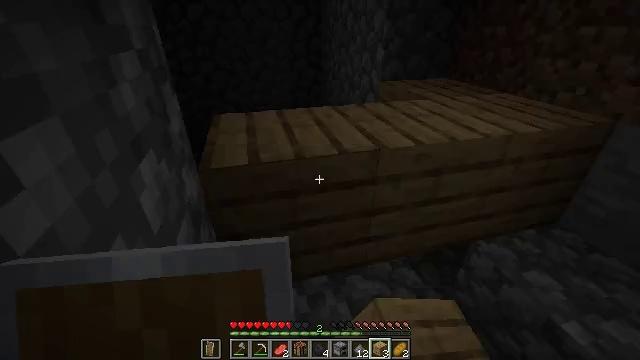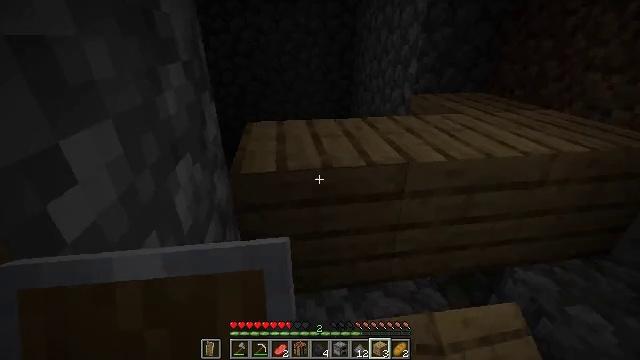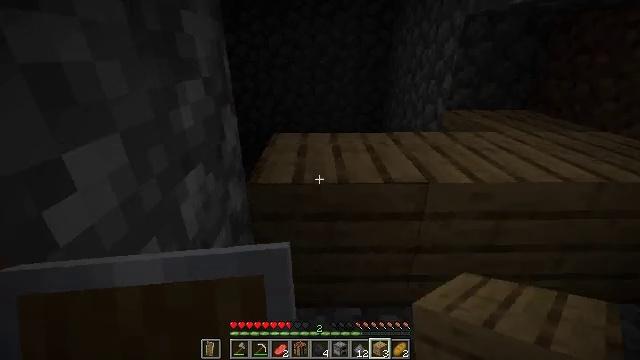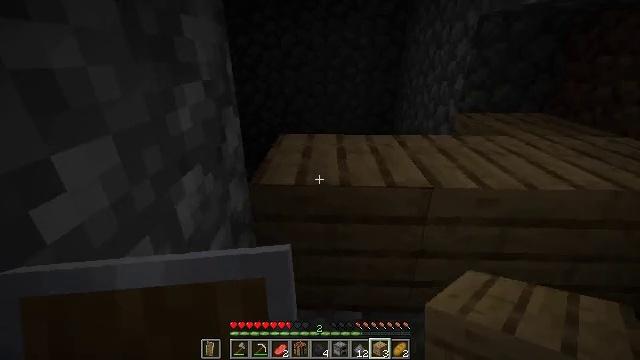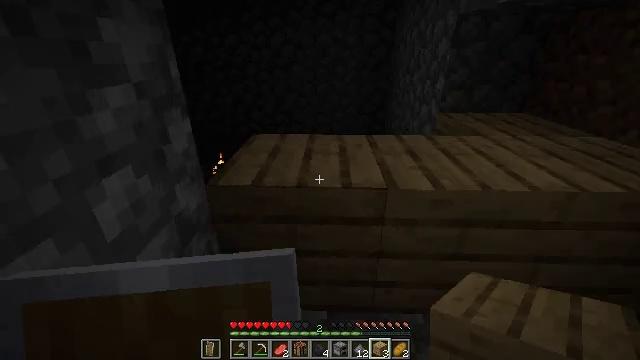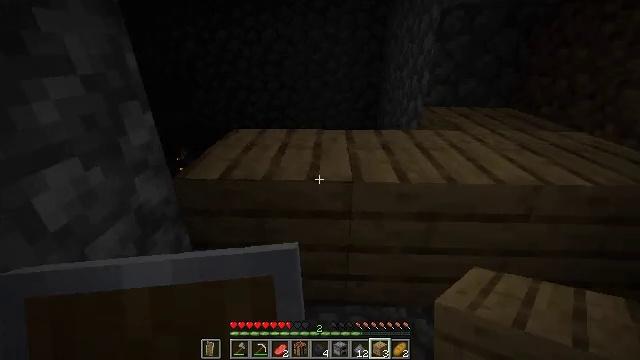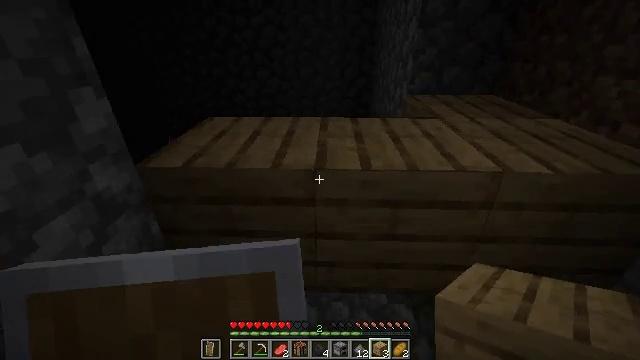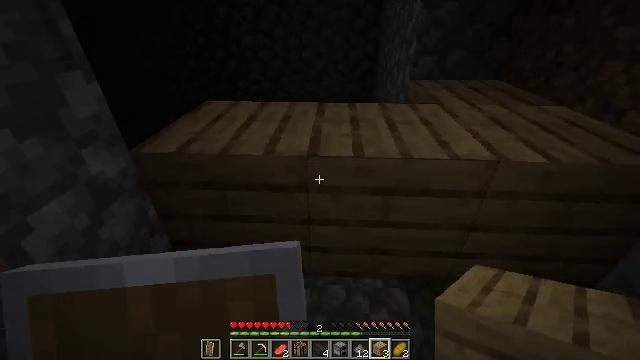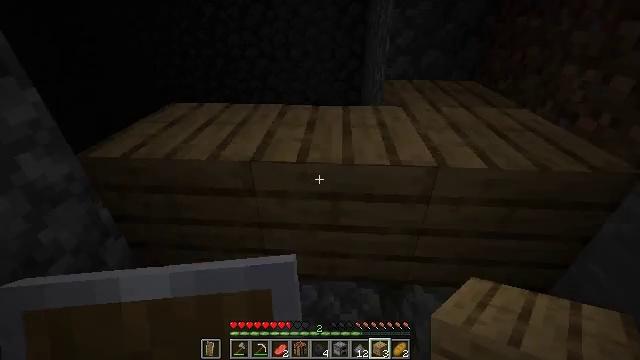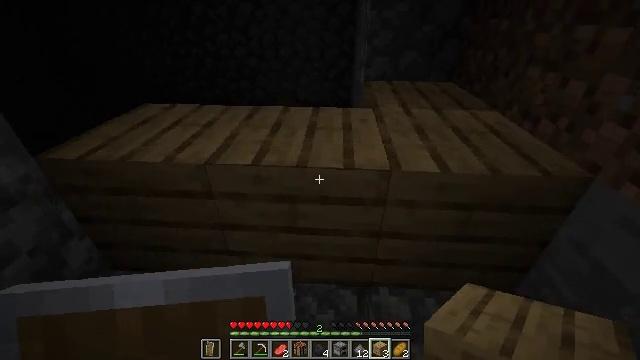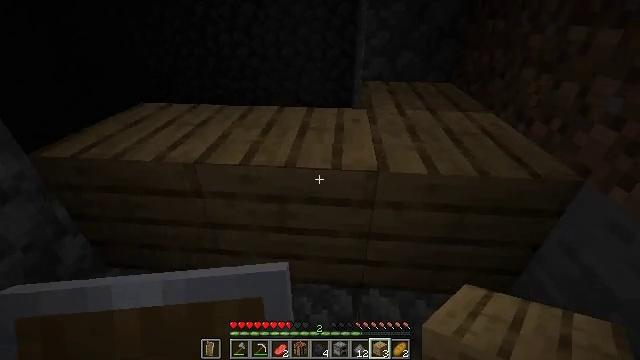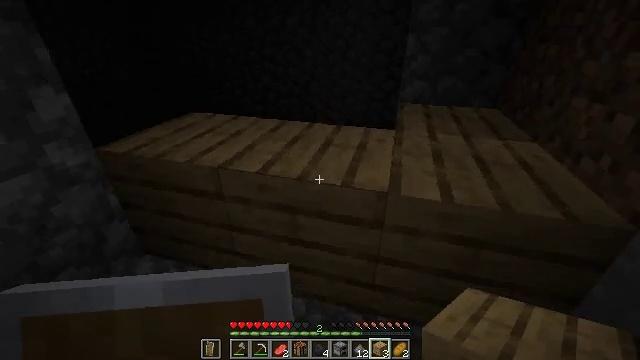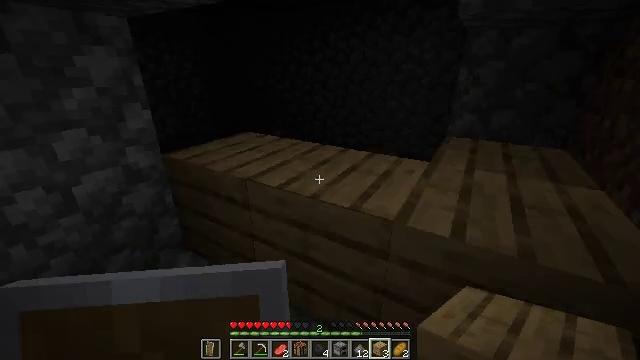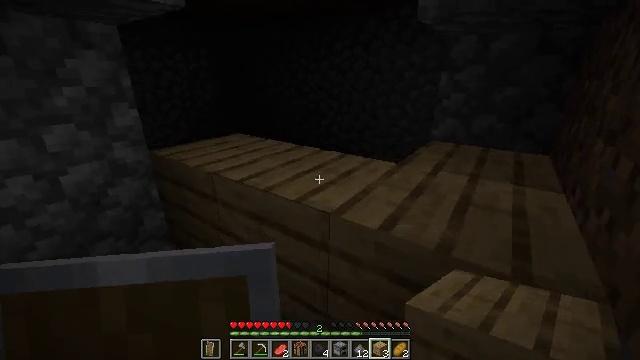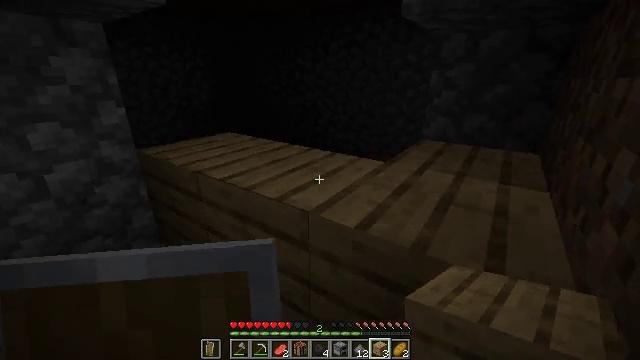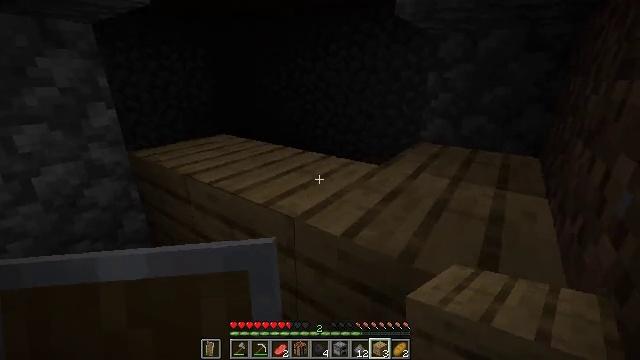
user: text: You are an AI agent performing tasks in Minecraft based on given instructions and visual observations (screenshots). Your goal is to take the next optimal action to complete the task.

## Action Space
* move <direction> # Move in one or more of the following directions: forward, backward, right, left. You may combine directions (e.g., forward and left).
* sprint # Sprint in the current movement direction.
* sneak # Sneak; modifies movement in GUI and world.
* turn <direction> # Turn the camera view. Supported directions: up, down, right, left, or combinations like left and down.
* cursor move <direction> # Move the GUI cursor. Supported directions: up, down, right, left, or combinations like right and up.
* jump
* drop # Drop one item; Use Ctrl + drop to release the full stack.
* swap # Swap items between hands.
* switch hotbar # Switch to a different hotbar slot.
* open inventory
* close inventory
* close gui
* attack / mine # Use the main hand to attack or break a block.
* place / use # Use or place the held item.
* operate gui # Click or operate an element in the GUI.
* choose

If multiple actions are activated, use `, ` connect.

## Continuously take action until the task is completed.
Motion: motion action
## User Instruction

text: Get the crafting table into the inventory.
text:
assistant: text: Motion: turn left and up
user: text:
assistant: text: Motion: move right, turn left and up
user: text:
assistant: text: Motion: move right, turn left
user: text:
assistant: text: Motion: move right
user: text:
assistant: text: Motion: move right
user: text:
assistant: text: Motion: move right, turn down
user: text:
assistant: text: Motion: move right, turn left and down
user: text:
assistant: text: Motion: move right
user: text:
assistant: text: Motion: move right
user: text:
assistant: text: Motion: move right, turn left
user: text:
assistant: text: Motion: move right, turn left and up
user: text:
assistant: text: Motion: move right, turn left and up
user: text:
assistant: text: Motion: move right, turn left and up
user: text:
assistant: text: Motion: move right
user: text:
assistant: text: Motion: move right
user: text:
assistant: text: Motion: move right, turn up
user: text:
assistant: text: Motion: move right, turn up
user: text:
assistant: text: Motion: turn left and up
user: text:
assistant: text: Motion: turn up
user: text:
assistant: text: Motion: turn up
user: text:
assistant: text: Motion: turn up
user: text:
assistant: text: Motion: move forward
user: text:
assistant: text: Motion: move forward, jump
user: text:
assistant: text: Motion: move forward, jump
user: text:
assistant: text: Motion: move forward, turn left and down, jump
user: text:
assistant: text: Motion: move forward, turn left and down, jump
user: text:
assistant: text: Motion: move forward, turn down
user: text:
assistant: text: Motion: move forward, turn down
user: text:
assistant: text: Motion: move forward, turn down
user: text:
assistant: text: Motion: turn left and down